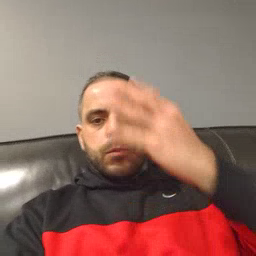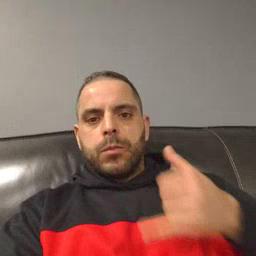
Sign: pajamas